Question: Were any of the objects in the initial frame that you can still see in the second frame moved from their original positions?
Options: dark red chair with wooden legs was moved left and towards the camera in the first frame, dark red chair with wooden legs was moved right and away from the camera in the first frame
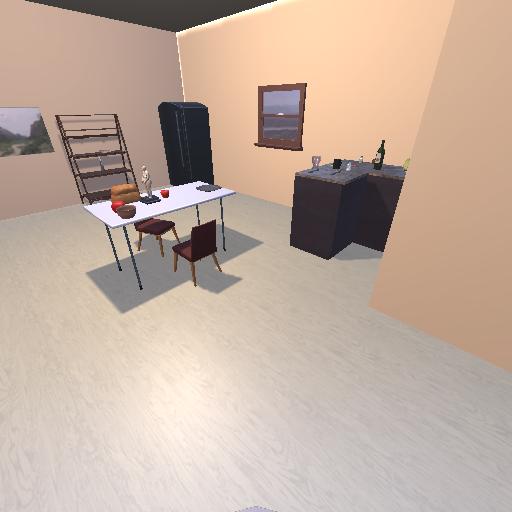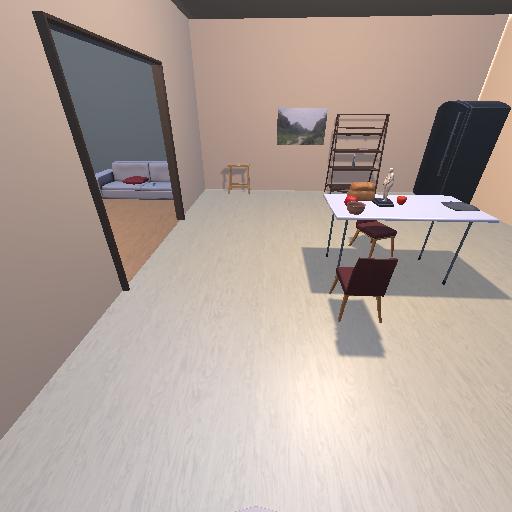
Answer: dark red chair with wooden legs was moved left and towards the camera in the first frame